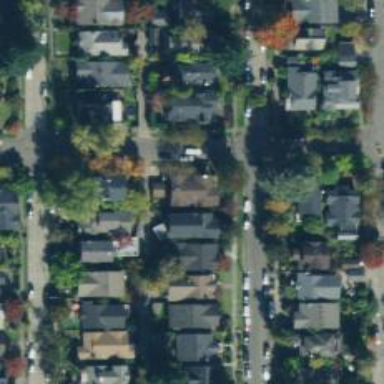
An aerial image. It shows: Residential road with separate sidewalk.